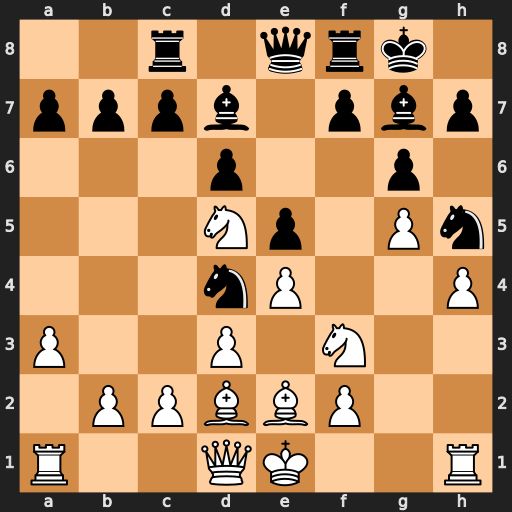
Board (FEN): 2r1qrk1/pppb1pbp/3p2p1/3Np1Pn/3nP2P/P2P1N2/1PPBBP2/R2QK2R
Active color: w
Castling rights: KQ
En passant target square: -
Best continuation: Nxd4 exd4 Bxh5